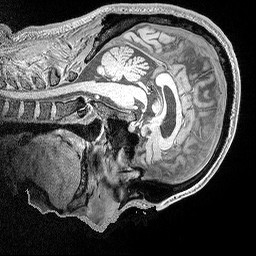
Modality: MP2RAGE
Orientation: sagittal
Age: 50
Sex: male
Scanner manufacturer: siemens
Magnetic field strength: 3 T
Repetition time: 5 s
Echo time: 0.00298 s